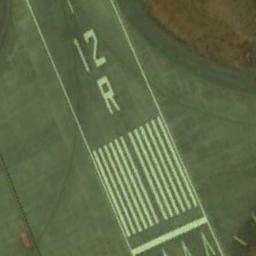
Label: runway